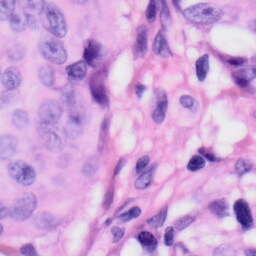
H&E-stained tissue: Skin